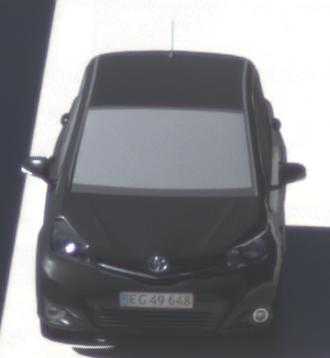
Make: Toyota
Model: Yaris 1.0
Detailed model: Yaris (XP9)
Model produced from: 2009/01
Model produced until: 2010/10
Doors: 3
Color: black
Road condition: wet road
Daytime: midday
Contrast: high contrast